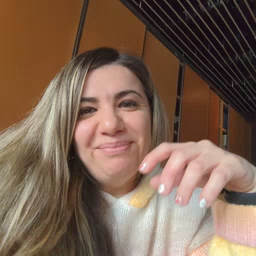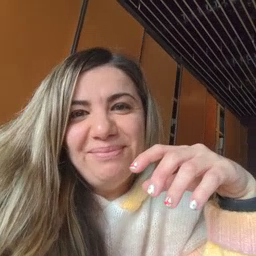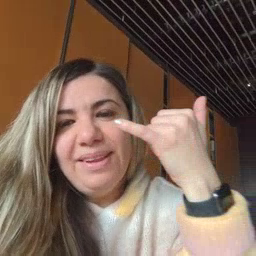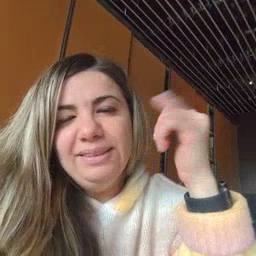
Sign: yellow